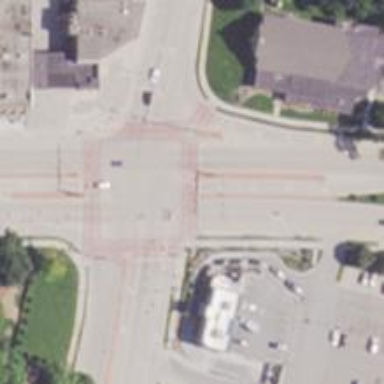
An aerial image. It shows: Footway that serves as traffic island.